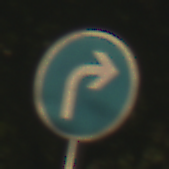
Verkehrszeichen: VorgeschriebeneFahrtrichtungRechts
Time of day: SunriseSunset
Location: Outdoor (Suburban)
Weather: Clear
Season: NotSpecified
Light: Natural